Question: I recently got a job at a company which uses the Flash Builder Eclipse IDE for Flex and Java. I have come to accustom the way that they implement their source folders in terms of layout.
As you can see illustrated by number 2, the new package 'flexmonster.data' is illustrated as a separate folder, instead of having 'flexmonster', then on a new line, 'flexmonster.data'.

I was wondering if this type of data structuring can be formatted into Eclipse Juno. I like the cleanliness of the code more and the reduced amount of 'spam' created by the huge blocks of packages.
Thanks
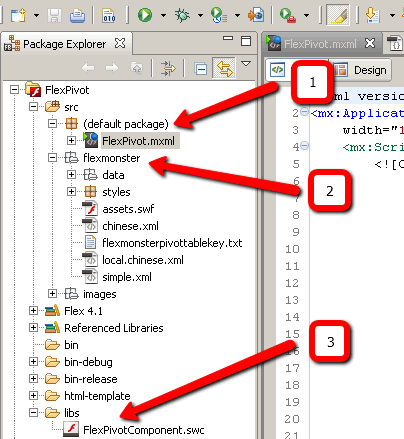
Answer: I'm not running that version of Eclipse, but it's likely to be the same.
Near your [ 1 ] arrow is a down arrow icon. From there you can find "Package Presentation" - you want 'Hierarchical'.